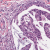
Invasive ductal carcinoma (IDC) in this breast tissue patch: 0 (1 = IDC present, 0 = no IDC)